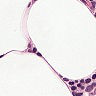
Metastatic tissue present: no